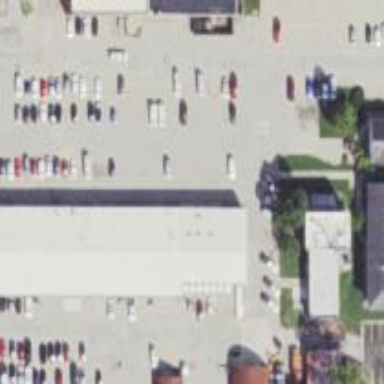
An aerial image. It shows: Parking area.